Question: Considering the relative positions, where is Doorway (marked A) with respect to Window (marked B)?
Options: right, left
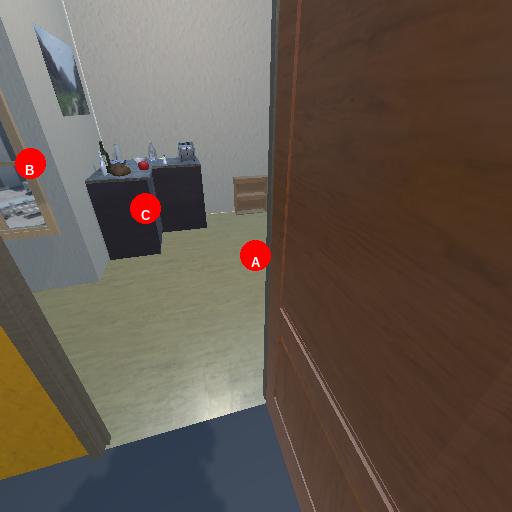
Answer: right